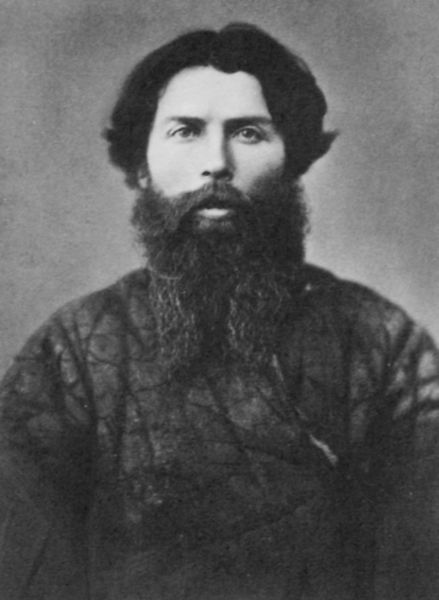
Titel: Porträt
Künstler: Russischer Photograph
Standort: London
Institution: Royal Anthropological Institute
Schlagwörter: dunkel, haut, mann, weiß, grau, haar, hell, hintergrund, mund, nase, ohr, profil, schwarz, stirn, blick, muster, alt, bart, jacke, jung, schnurrbart, alte, augen, blass, bärtig, falten, gesicht, kleidung, kragen, pelz, vollbart, bildnis, portrait, porträt, ferne, norden, land, haare, kostüm, kutte, mantel, sitzend, augenbrauen, brustbild, en face, front, frontal, lippe, lippen, locken, mittelscheitel, scheitel, man, russland, winter, ausdruck, wild, brauen, gesteppt, schnauzer, selbstporträt, abbild, konzentration, foto, fotografie, photographie, philosoph, schwarzweiss, volbart, schriftsteller, strin, franz, politiker, photo, tracht, abwesend, zähne, halbportrait, frontalansicht, halbporträt, mudn, ländlich, leder, russe, geöffnet, auswanderer, erstaunt, erinnerung, fotographie, unterlippe, nasenflügel, offener mund, russisch, harr, vorne, marc, daunen, marx, rasputin, schwarzweis, monoton, mante, steppjacke, schwarzes haar, schwarz und weiß, altes bild, erstarrt, erstaunter ausruck, goulag, kirgise, profilfoto, russie, russisches, symmetrische gesichtszüge, unpassend